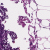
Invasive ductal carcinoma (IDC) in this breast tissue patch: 0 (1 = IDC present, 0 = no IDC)